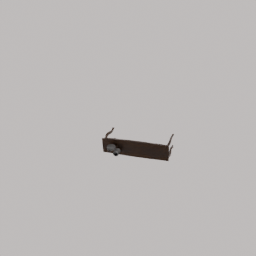
Label: furniture